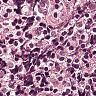
Metastatic tissue present: no